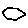
Label: hexagon